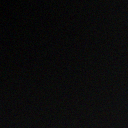
Screen state: off